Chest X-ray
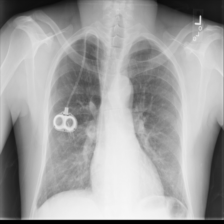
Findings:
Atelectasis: negative
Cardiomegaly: negative
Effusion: negative
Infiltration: negative
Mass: negative
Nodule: negative
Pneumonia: negative
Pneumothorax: negative
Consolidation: negative
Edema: negative
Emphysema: negative
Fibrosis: negative
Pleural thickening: negative
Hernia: negative